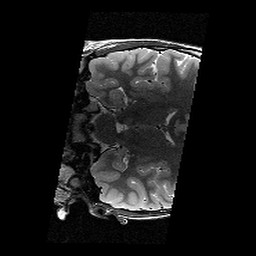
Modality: T2w
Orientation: coronal
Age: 9
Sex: male
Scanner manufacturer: siemens
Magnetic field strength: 3 T
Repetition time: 9.23 s
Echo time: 0.067 s